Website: walmart
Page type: billing-address
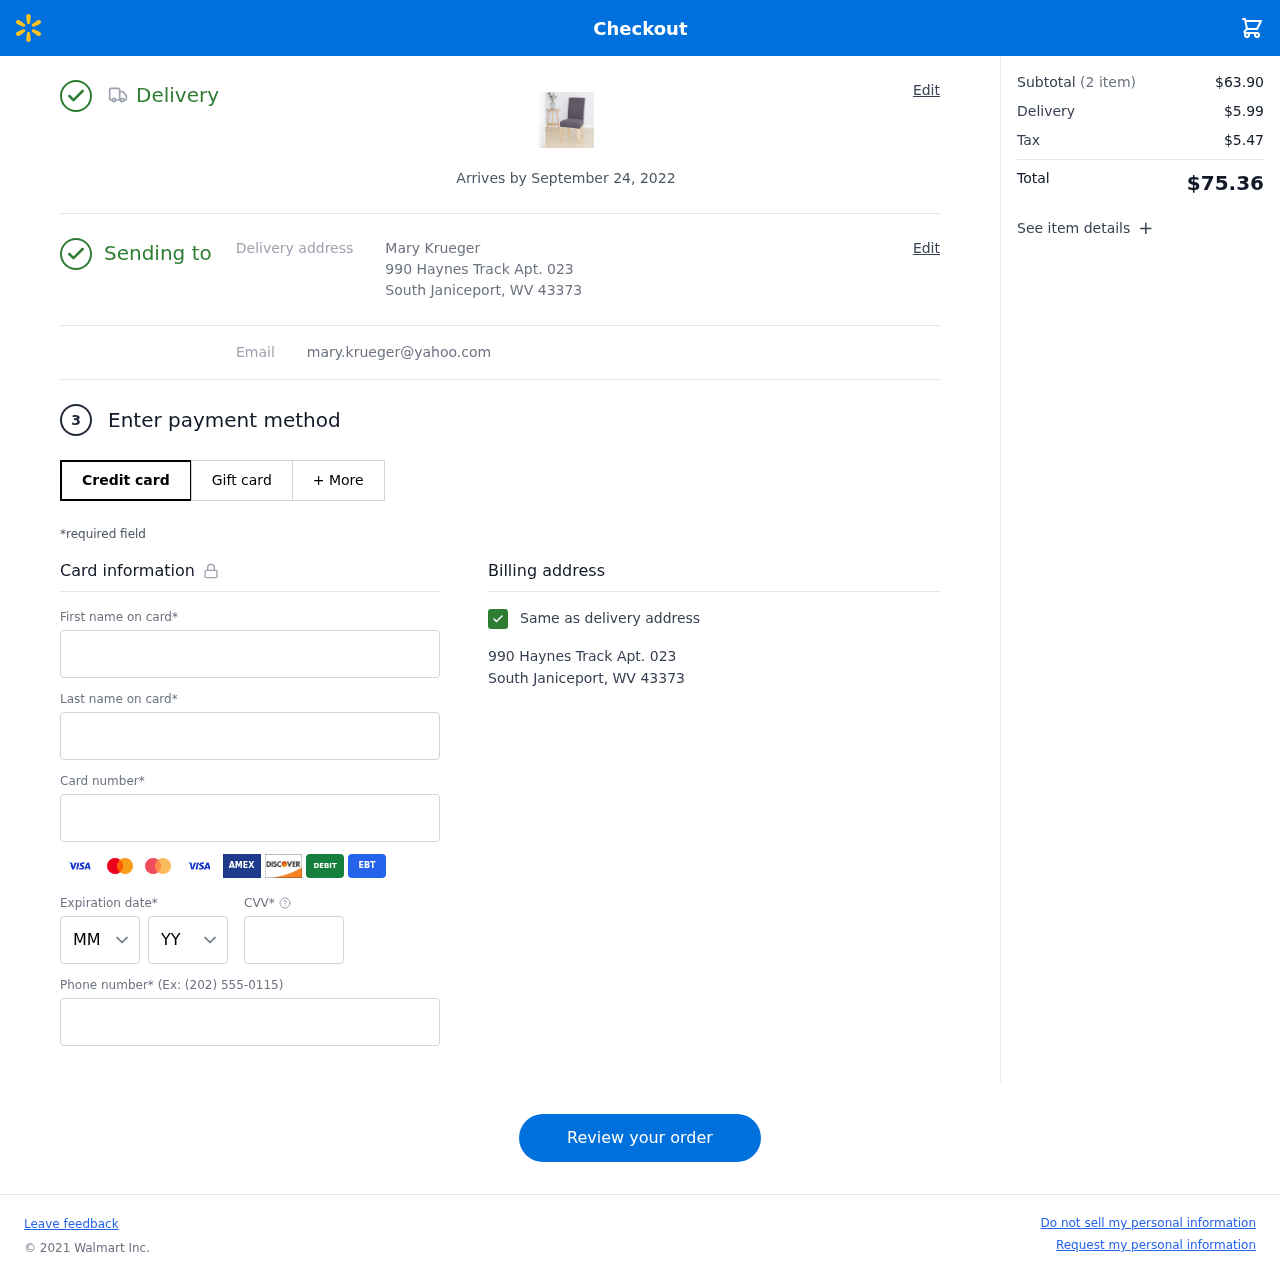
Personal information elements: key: PII_CARD_CVV
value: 167
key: PII_CARD_EXPIRY_MONTH
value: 08
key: PII_CARD_EXPIRY_YEAR
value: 29
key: PII_CARD_NUMBER
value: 6011 4701 7168 4946
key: PII_EMAIL
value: mary.krueger@yahoo.com
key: PII_FIRSTNAME
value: Mary
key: PII_FULLNAME
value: Mary Krueger
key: PII_LASTNAME
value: Krueger
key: PII_PHONE
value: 6574857161
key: PII_STREET
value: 990 Haynes Track Apt. 023
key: PII_CITY_STATE_ZIP
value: South Janiceport, WV 43373
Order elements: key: ORDER_DELIVERY_DATE
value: Arrives by September 24, 2022
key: ORDER_NUM_ITEMS
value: (2 item)
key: ORDER_SUBTOTAL
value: $63.90
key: ORDER_SHIPPING_COST
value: $5.99
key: ORDER_TAX
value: $5.47
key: ORDER_TOTAL
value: $75.36